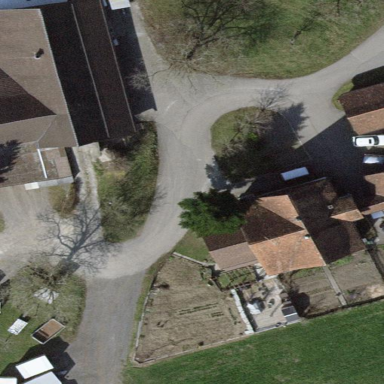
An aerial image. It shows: Farm with farmyard.